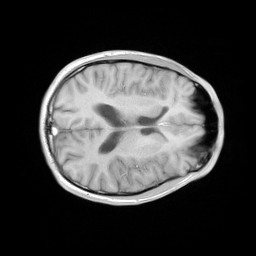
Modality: FLASH
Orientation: axial
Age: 19
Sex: male
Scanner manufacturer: siemens
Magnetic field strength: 3 T
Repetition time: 0.245 s
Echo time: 0.0026 s